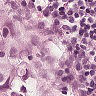
Metastatic tissue present: yes